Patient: sex F, age 62
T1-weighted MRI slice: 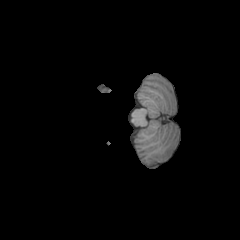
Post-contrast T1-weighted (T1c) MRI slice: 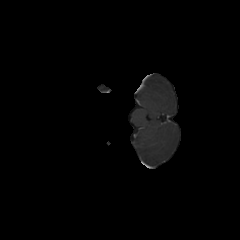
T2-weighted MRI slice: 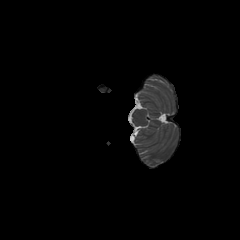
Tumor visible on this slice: no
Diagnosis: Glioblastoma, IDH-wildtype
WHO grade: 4